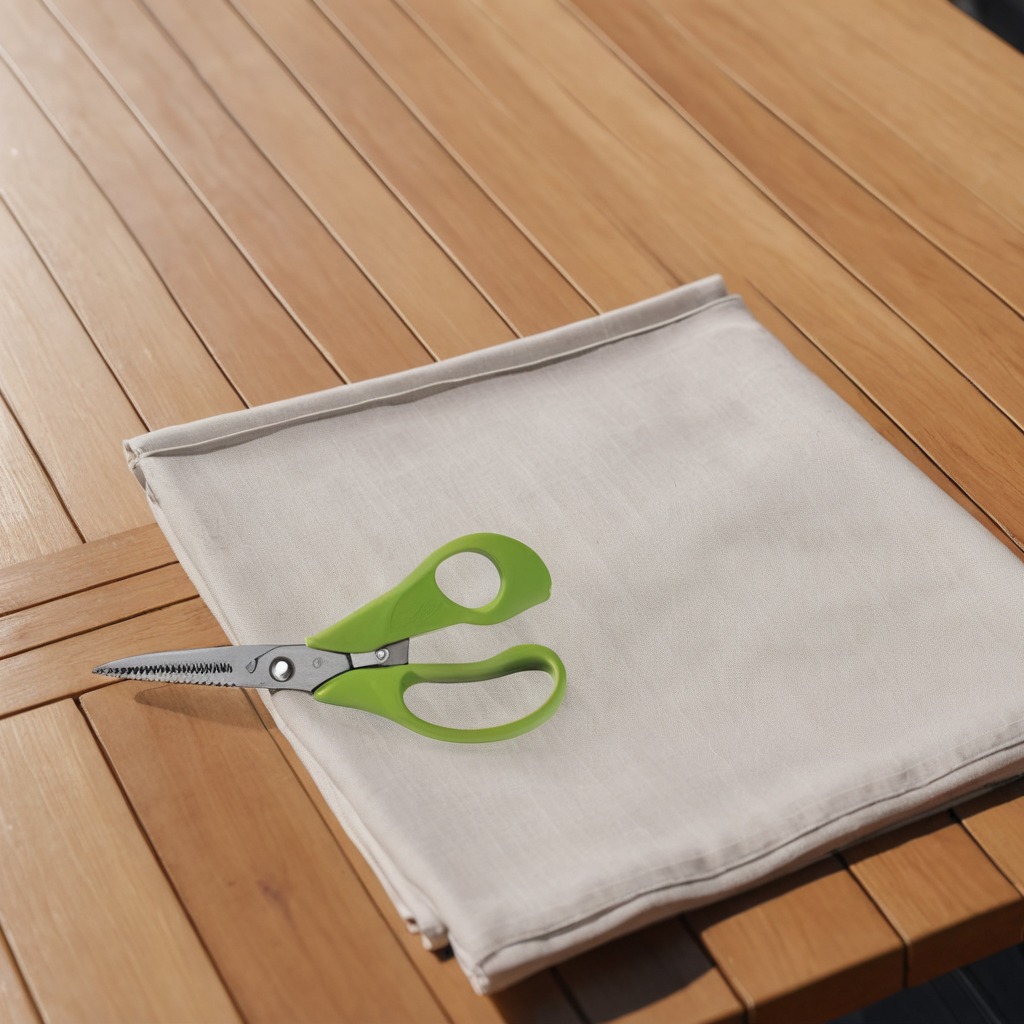
A scissor lying on the wooden table